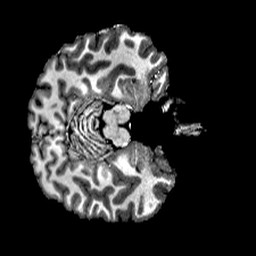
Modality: T1w
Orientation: axial
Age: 26
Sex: female
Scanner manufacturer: siemens
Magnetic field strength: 6.98 T
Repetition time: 6 s
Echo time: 0.00302 s